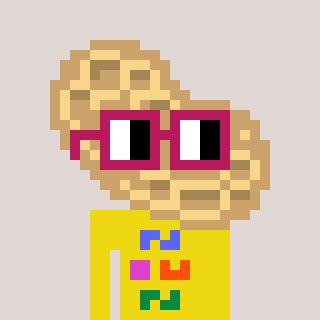
a pixel art character with square dark red glasses, a peanut-shaped head and a yellow-colored body on a warm background